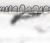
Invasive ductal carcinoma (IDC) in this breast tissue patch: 0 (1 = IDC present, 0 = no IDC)